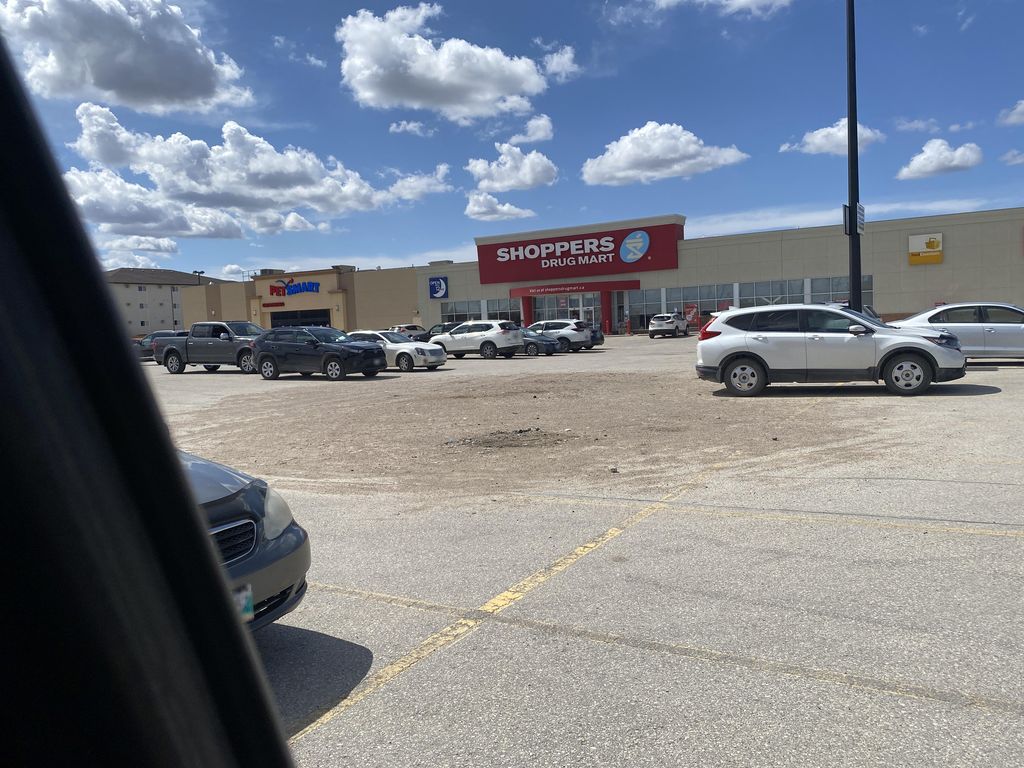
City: winnipeg